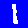
Digit: 1